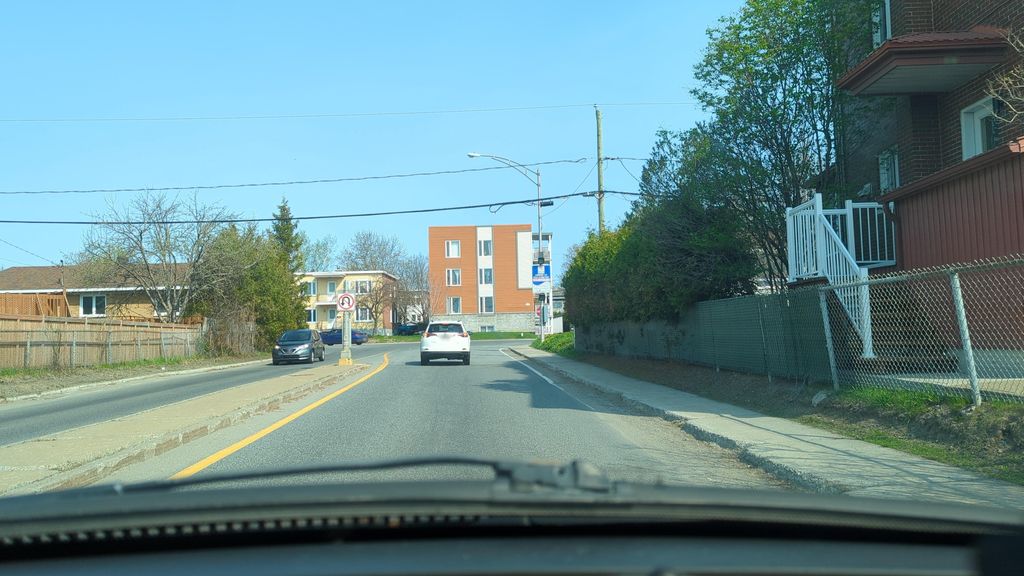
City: quebec_city